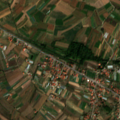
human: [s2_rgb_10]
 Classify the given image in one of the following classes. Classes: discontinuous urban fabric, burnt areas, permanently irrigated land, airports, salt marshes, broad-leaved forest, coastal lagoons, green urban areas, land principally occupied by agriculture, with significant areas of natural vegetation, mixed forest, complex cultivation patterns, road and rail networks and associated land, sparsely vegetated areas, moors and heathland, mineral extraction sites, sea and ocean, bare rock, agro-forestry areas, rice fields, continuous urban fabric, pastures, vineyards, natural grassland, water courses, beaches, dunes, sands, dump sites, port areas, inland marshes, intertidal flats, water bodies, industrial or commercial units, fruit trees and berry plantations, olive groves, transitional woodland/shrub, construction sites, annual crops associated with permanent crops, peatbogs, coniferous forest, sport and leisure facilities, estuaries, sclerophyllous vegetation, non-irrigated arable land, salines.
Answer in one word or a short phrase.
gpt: discontinuous urban fabric, non-irrigated arable land, complex cultivation patterns